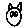
Label: cat